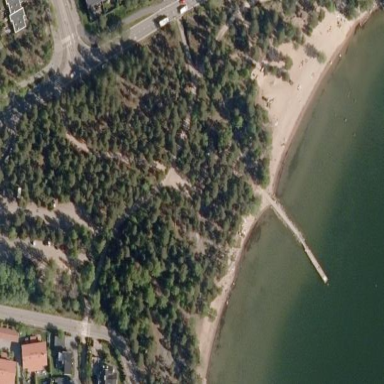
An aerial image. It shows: Beach area ideal for swimming.